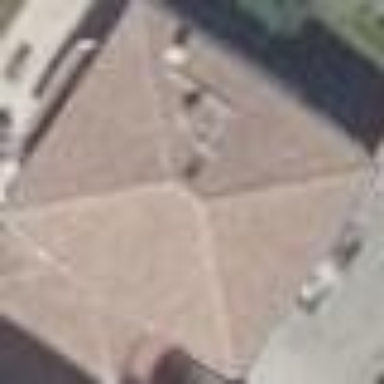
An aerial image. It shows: Detached building with pyramidal roof shape.